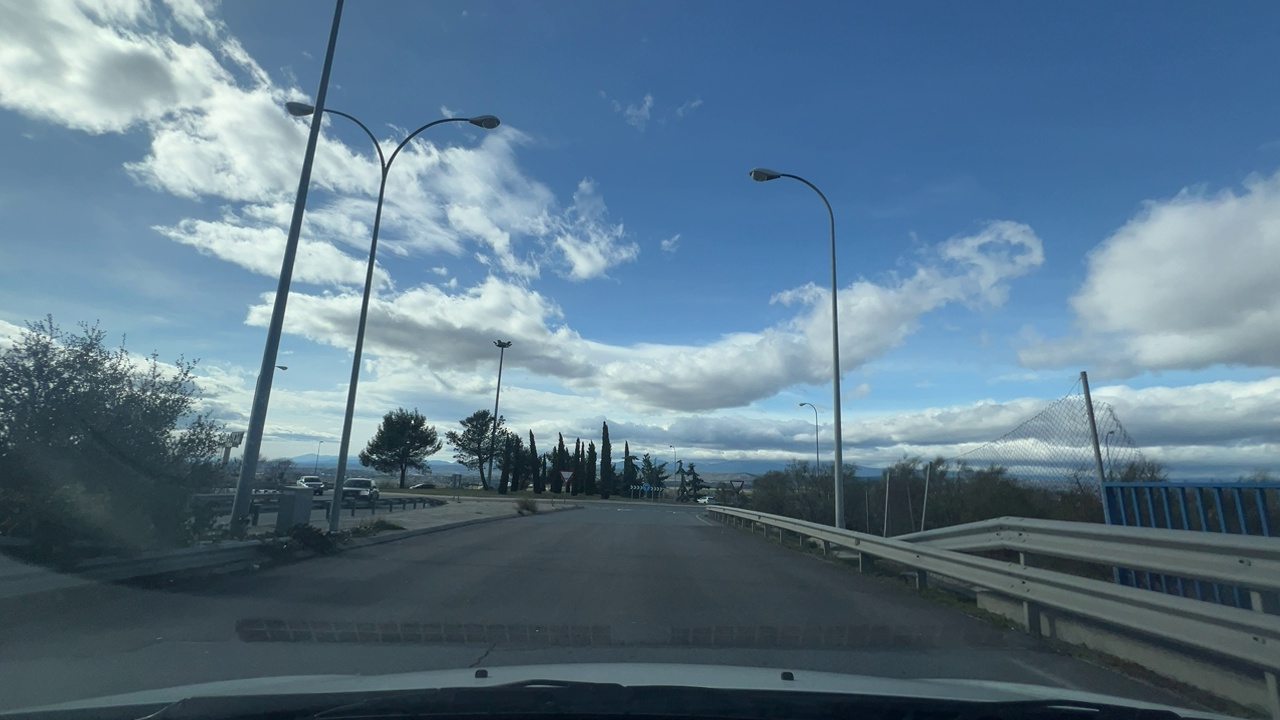
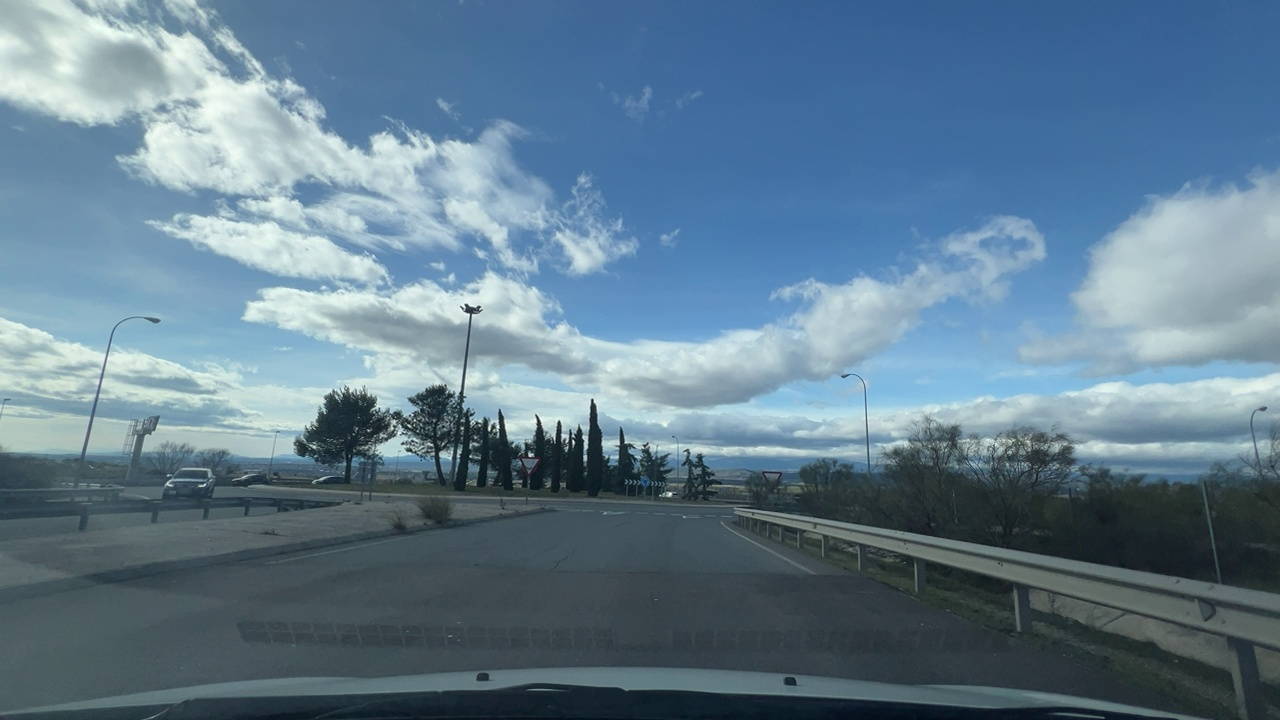
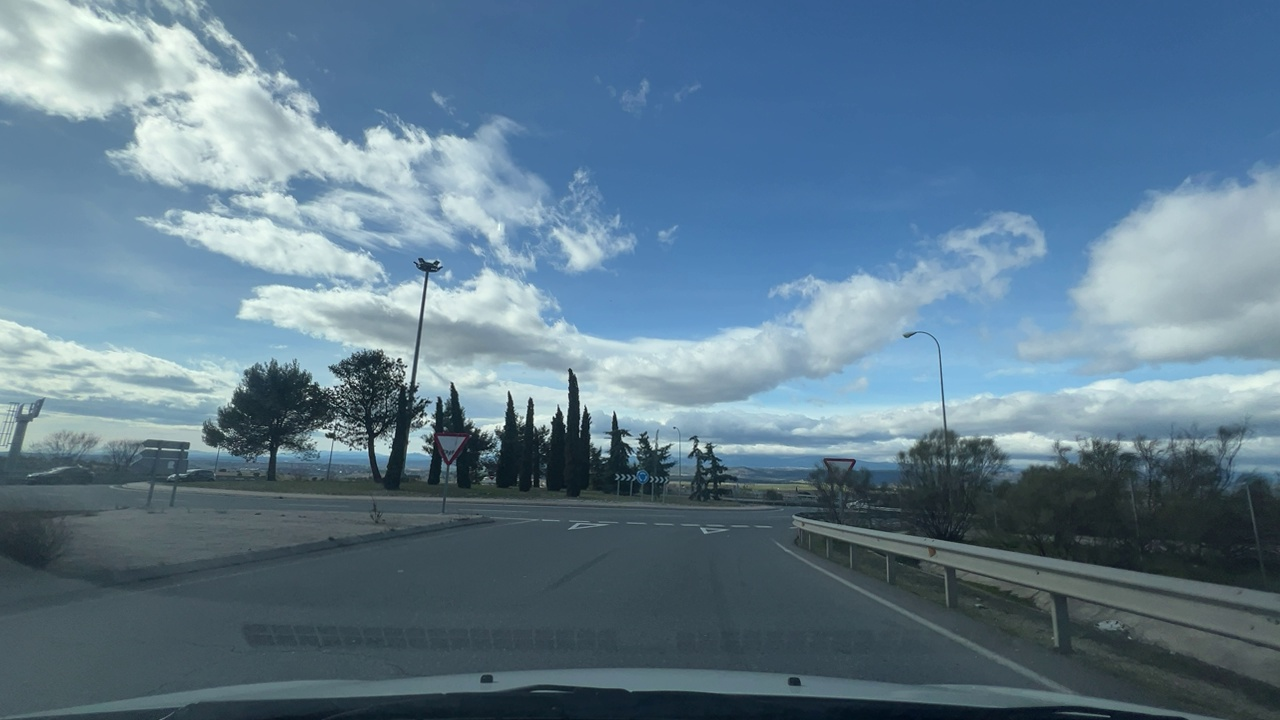
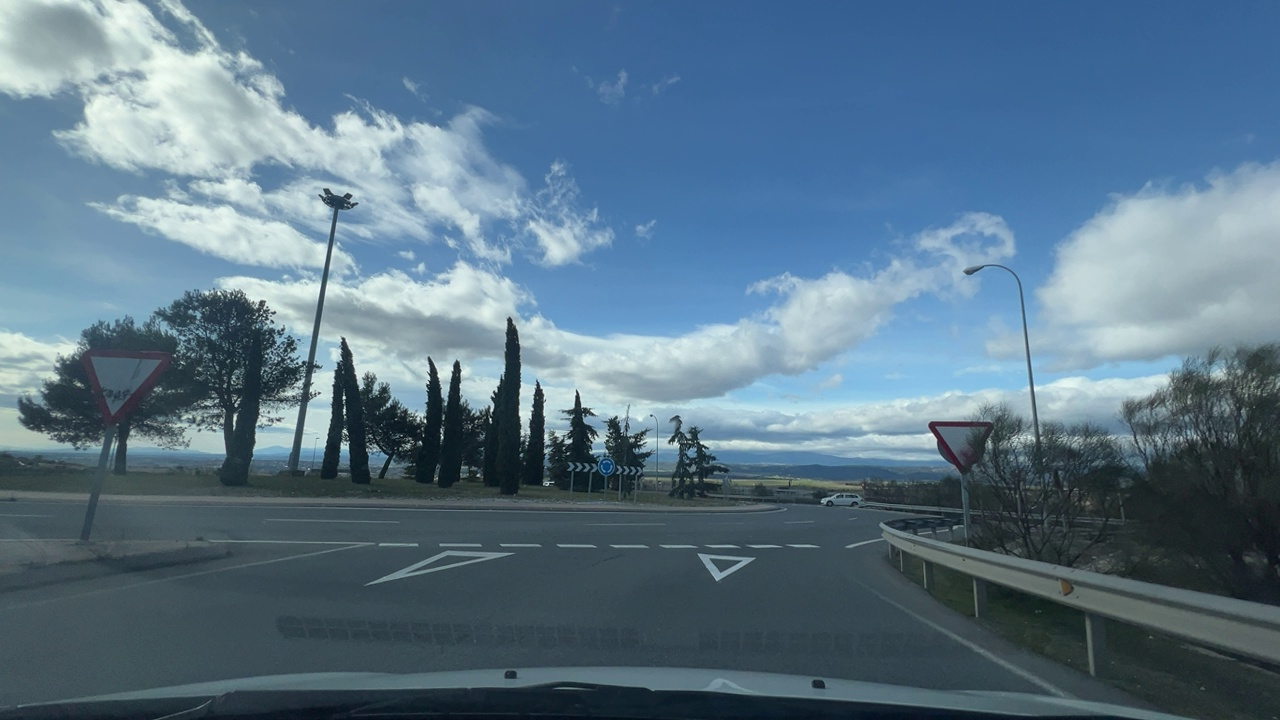
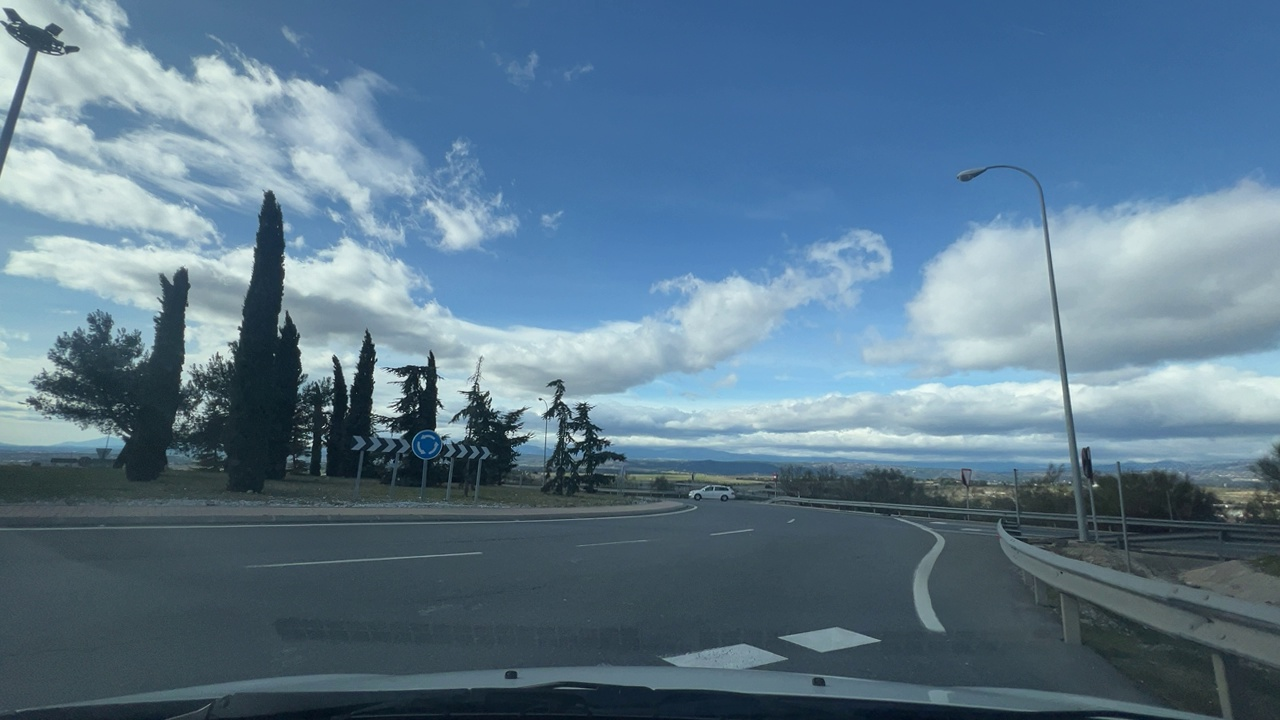
Situation: Roundabout
Question: Is the ego vehicle currently inside a roundabout?
Answer: No
Reasoning: The ego vehicle is entering a roundabout with a central island

Situation: Roundabout
Question: Is a roundabout visible ahead in the ego direction?
Answer: Yes
Reasoning: A circular intersection sign and central island are visible ahead.

Situation: Roundabout
Question: Is the ego vehicle stationary while another vehicle crosses its path within the roundabout?
Answer: No
Reasoning: The ego vehicle is approaching the roundabout with no visible vehicles ahead